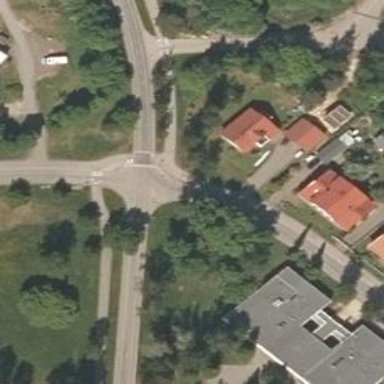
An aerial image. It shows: Asphalt cycleway featuring zebra crossing. The crossing is uncontrolled.